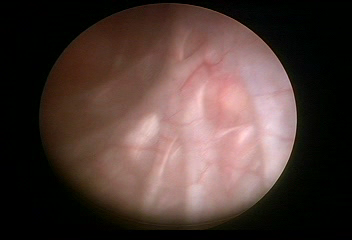
Modality: WLC
Class: Normal mucosa
Bladder cancer association: No